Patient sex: M
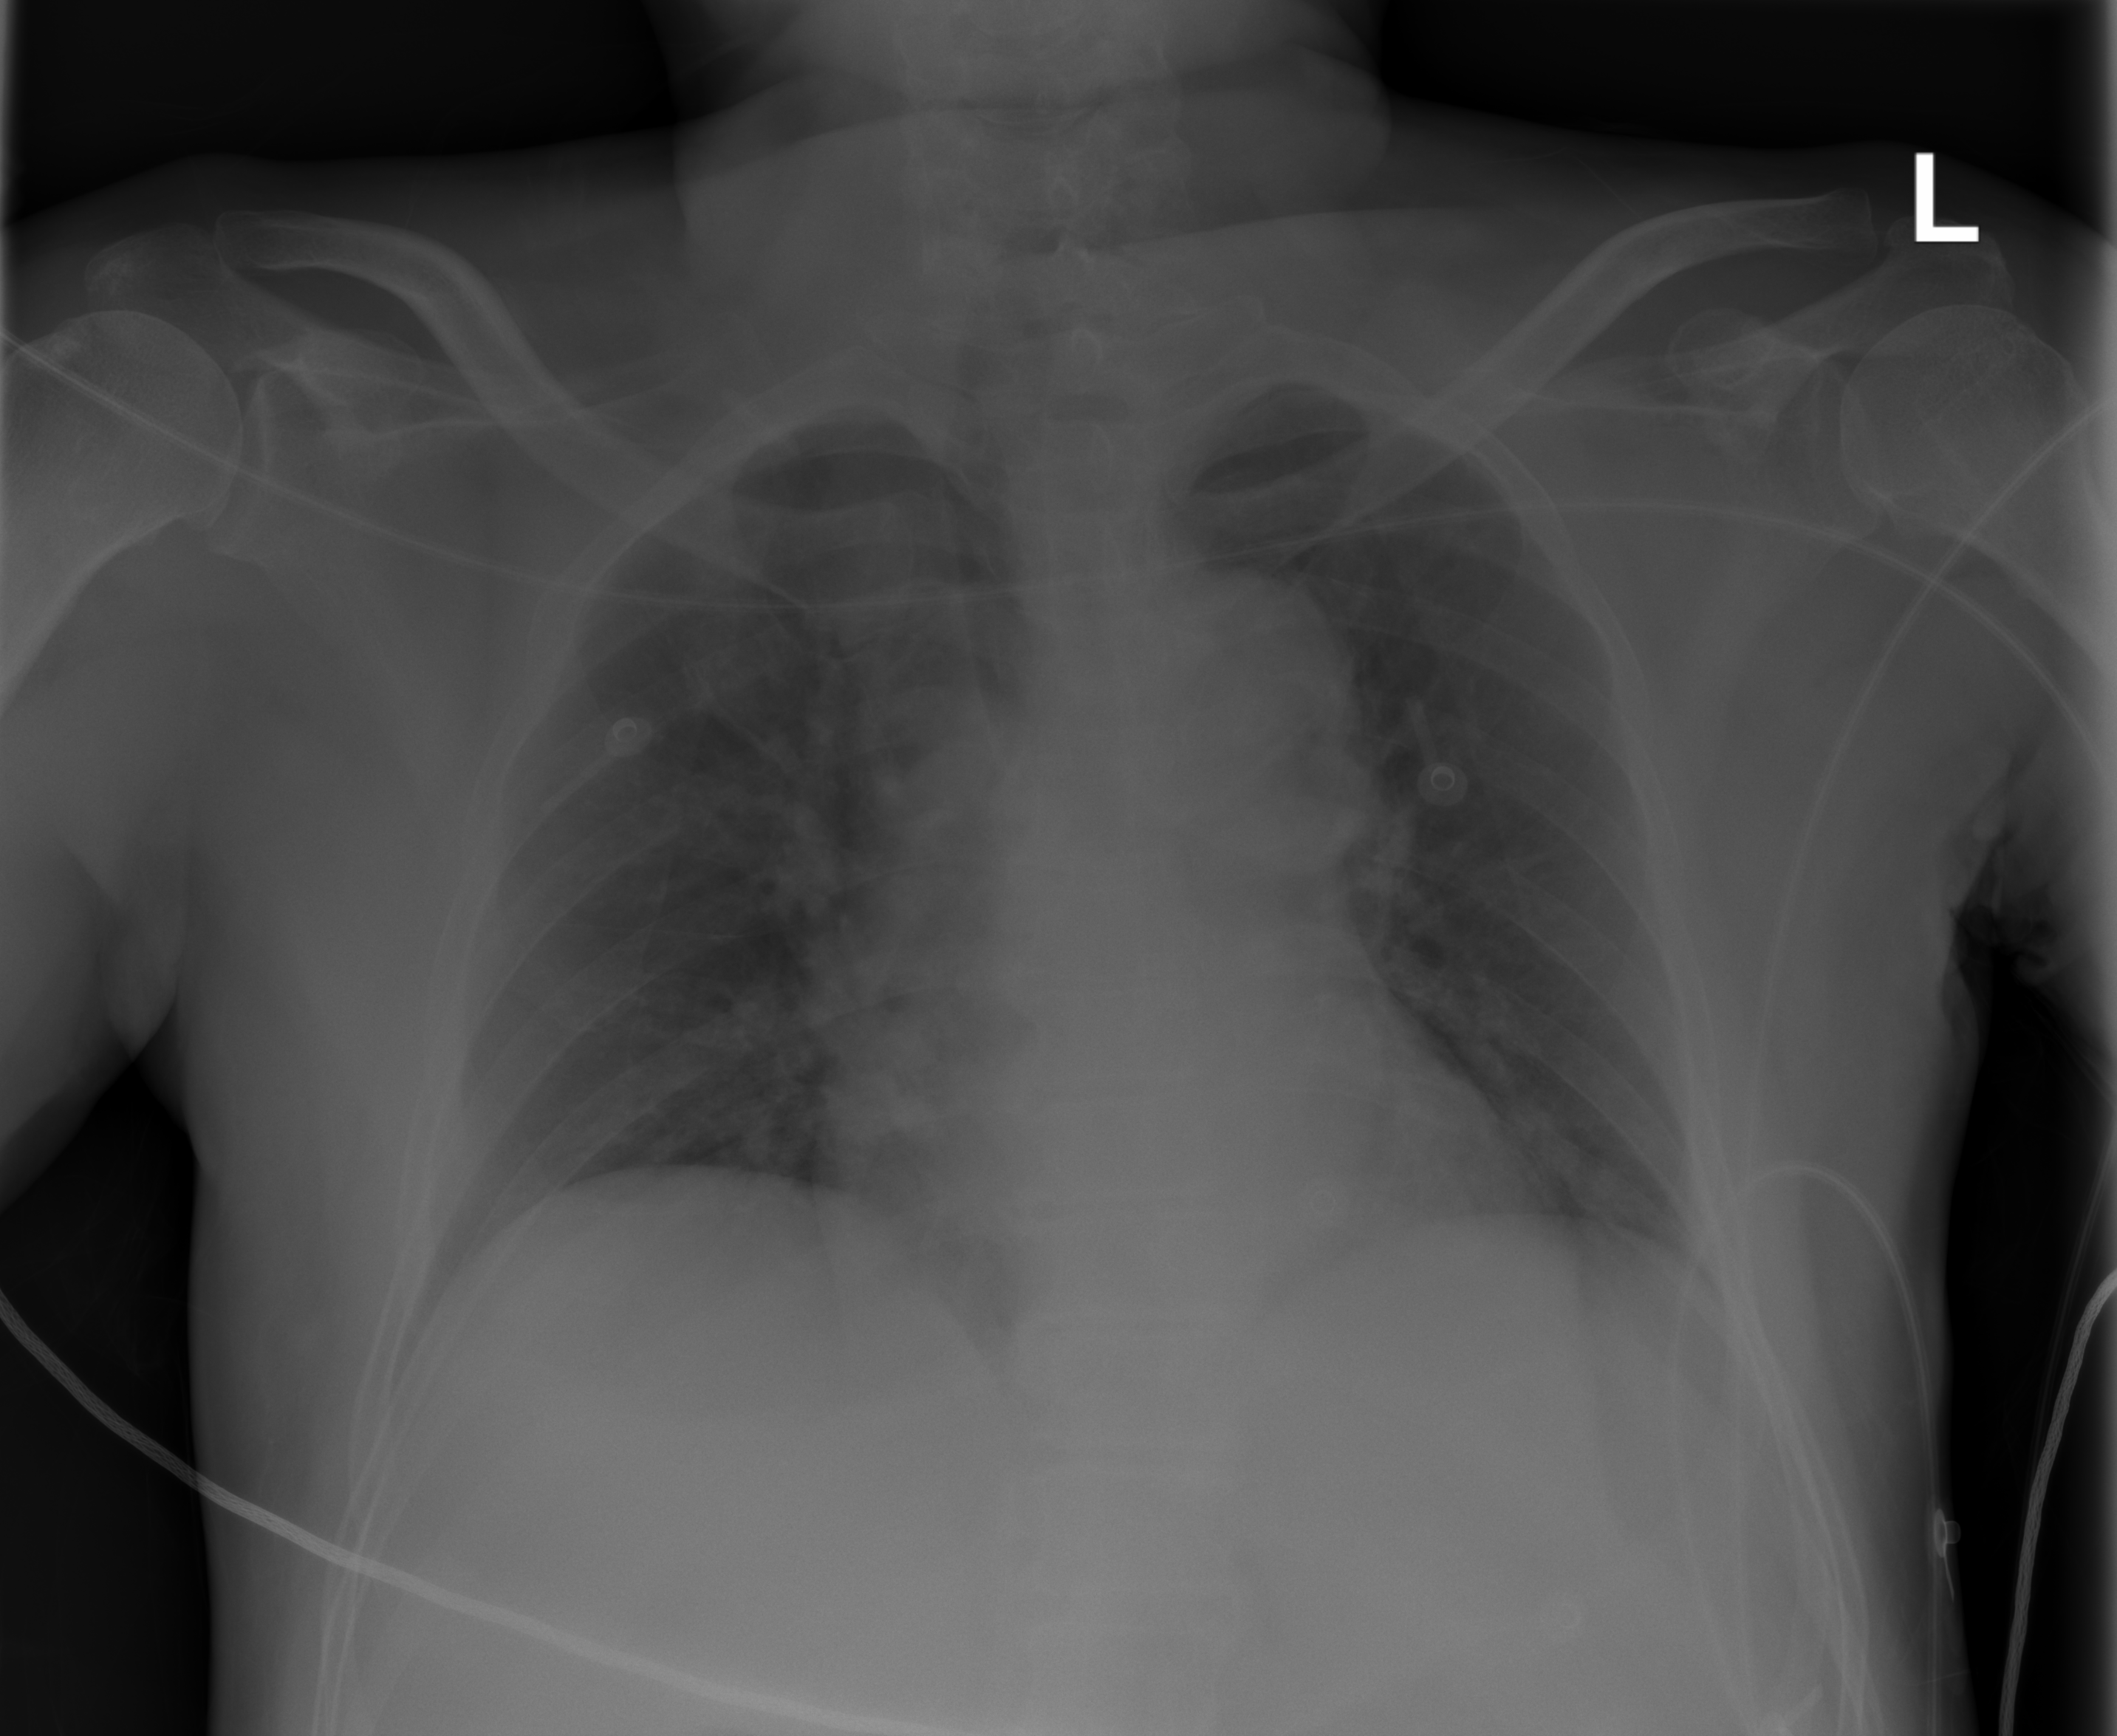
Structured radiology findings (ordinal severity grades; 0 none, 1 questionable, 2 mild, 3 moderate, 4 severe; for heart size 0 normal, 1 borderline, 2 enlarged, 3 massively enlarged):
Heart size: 0
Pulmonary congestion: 2
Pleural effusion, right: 0
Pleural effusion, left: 0
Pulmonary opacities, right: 0
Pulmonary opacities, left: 0
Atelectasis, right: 0
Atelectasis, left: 0